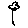
Label: flower